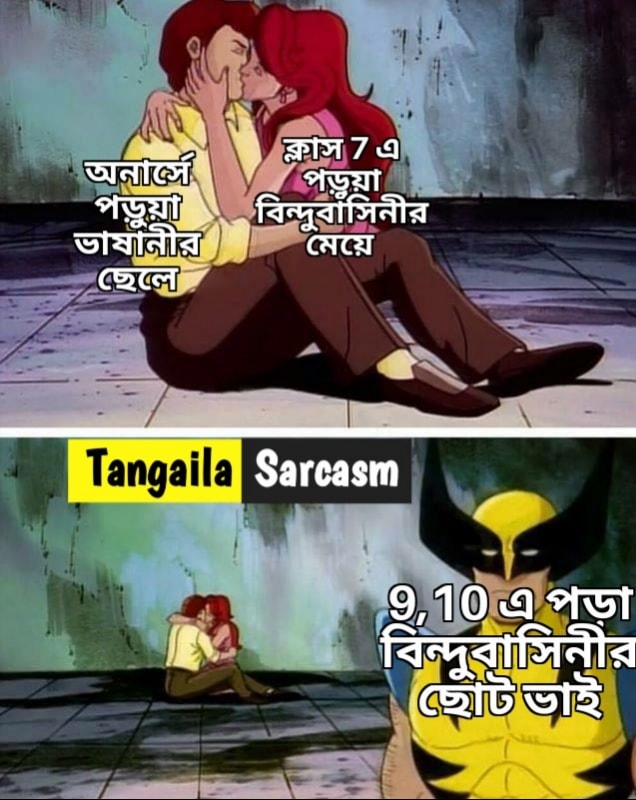
Caption: অনো অনার্সে পড়ুয়া ভাষানীর ছেলে   ক্লাস ৭ এ পড়ুয়া বিন্দুবাসিনীর মেয়ে    9,10  এ পড়া বিন্দুবাসিনীর ছোট ভাই
Label: hate